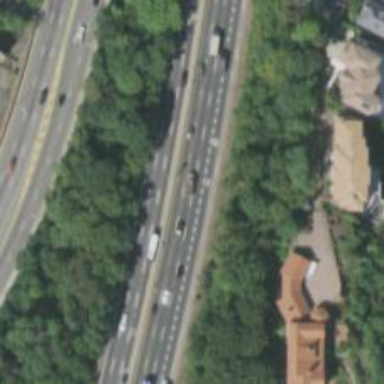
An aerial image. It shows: Urban freeway/expressway with asphalt surface.